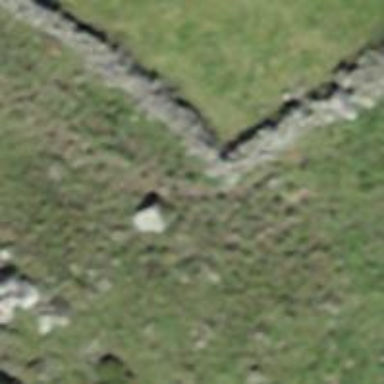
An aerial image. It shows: Wall is shown in the image.